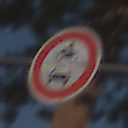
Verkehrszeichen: VerbotKraftfahrzeuge
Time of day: Midday
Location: Outdoor (Suburban)
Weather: Clear
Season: NotSpecified
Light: Natural